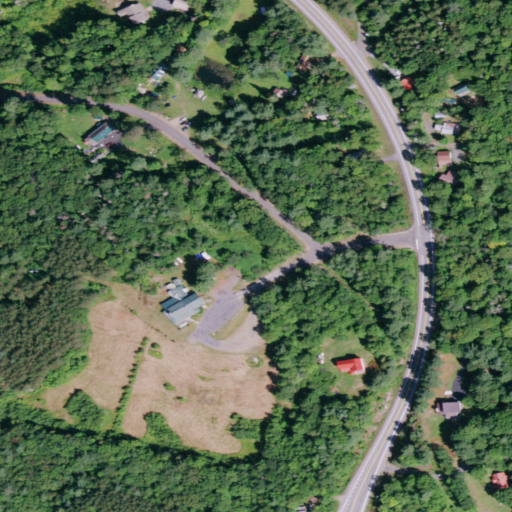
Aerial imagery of mountain in New York named Page Hill containing open development, deciduous forest, evergreen forest, low intensity development, pasture, mixed forest, medium intensity development, and high intensity development